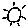
Label: sun